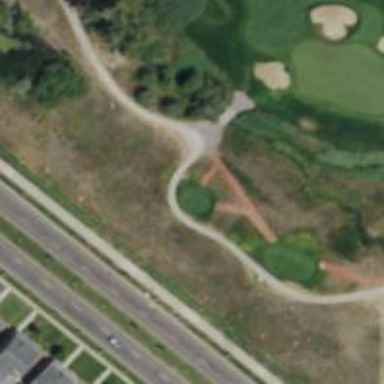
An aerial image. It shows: Path used for both walking and golf.